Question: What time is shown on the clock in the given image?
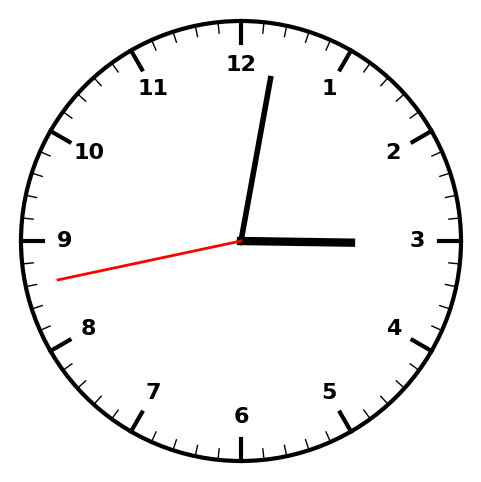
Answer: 03:01:43